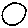
Label: circle